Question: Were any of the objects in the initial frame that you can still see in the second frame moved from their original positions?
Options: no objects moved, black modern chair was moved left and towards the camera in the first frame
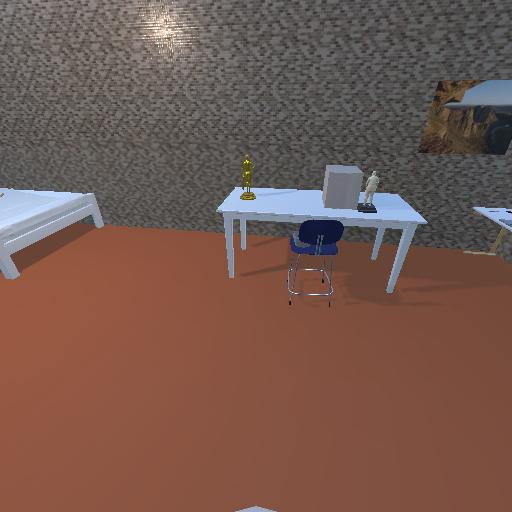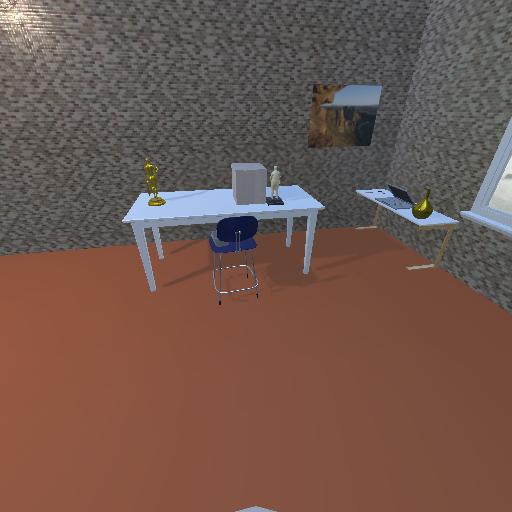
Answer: no objects moved